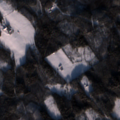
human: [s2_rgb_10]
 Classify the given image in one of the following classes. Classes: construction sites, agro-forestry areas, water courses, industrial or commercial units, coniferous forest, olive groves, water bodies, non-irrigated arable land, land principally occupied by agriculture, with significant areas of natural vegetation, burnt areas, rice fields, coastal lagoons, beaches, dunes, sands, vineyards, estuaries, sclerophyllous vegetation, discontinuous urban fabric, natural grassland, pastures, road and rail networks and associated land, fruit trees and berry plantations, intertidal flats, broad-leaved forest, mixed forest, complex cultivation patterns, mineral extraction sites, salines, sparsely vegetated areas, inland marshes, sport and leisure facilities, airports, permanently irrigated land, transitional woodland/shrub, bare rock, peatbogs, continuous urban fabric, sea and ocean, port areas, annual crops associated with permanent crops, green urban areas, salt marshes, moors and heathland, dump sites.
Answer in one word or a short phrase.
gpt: coniferous forest, mixed forest